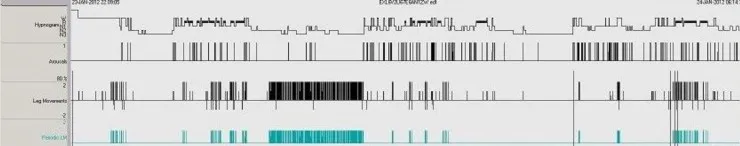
PSG results before initiating clonazepame and pramipexole treatment. . Note: from top to bottom: 1, hypnogram showing the NREM-REM-cycles and interruptions thereof; 2, display of arousals; 3, overall leg movements; 4, periodic leg movements. Notice heavy fragmentation of REM sleep periods, often correlated to periodic limb movements. In NREM there is a long cluster of PLMs.
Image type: pathology (immunostaining)